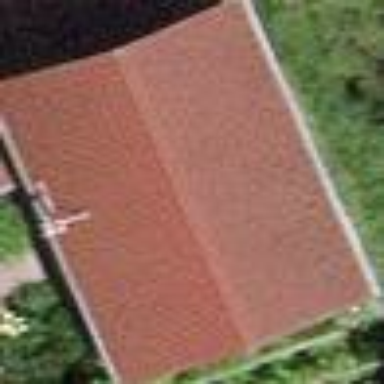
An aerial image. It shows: Garage building.